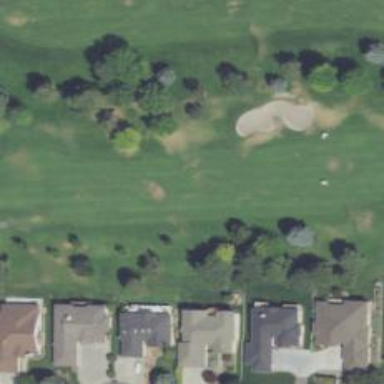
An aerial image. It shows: View of golf hole.